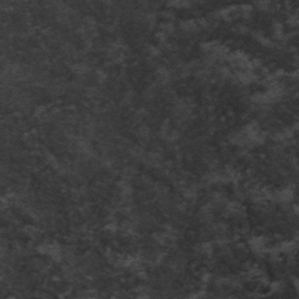
Label: frost